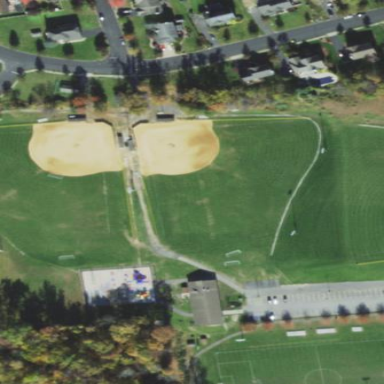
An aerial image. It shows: Baseball pitch for leisure and sports activities.